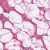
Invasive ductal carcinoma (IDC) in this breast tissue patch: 0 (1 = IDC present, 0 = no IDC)